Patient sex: M
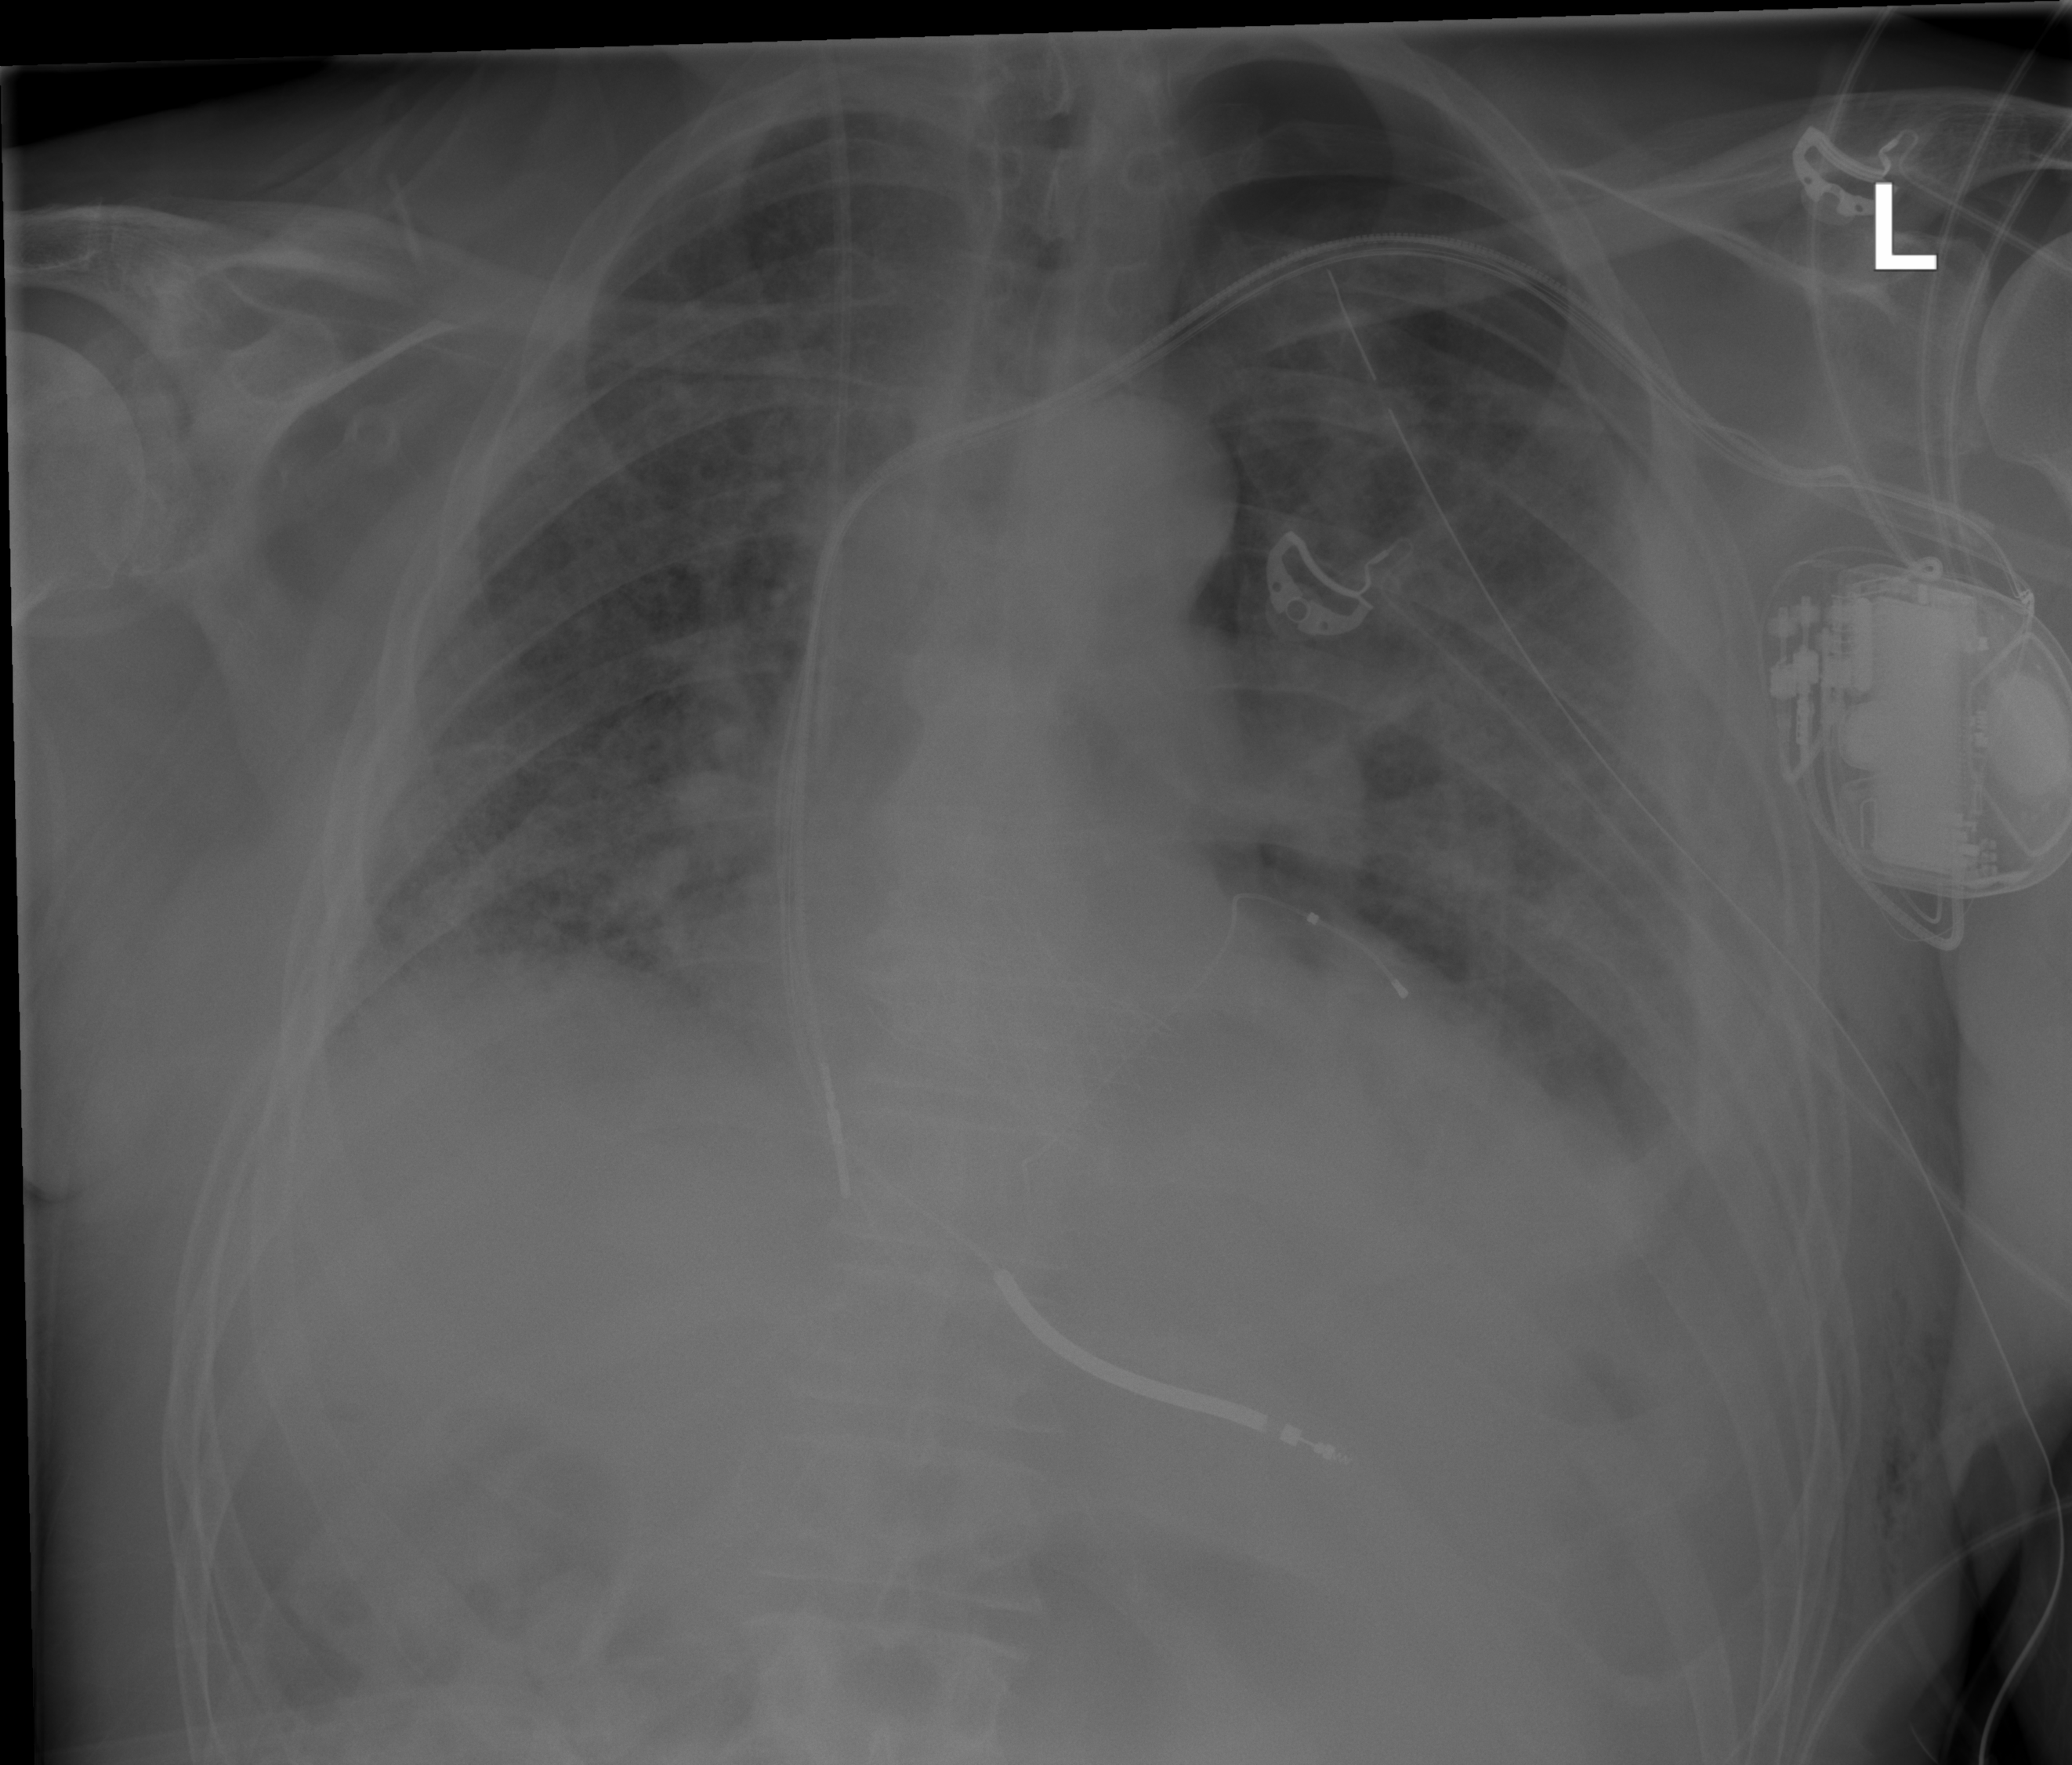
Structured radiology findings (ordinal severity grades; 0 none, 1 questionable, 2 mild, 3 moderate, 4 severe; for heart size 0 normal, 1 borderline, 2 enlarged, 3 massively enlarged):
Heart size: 1
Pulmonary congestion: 0
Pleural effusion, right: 0
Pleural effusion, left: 2
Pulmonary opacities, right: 0
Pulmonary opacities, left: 0
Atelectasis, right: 0
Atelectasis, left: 0